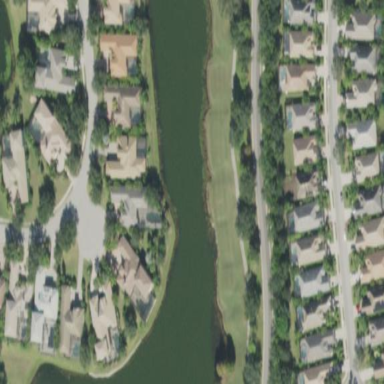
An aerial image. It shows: Water hazard in golf course. The hazard is natural water feature.